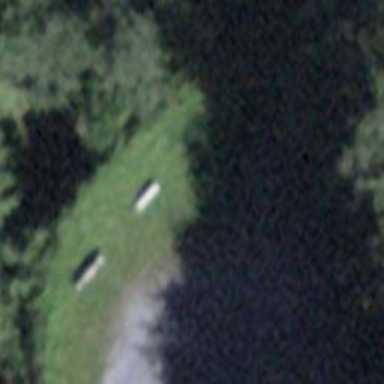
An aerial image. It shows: Bench.